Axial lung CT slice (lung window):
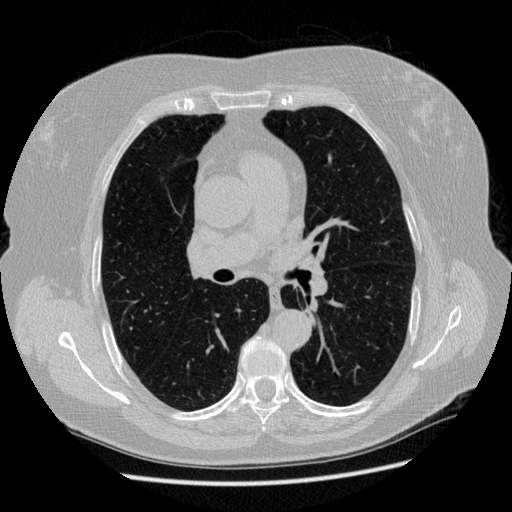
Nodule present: no